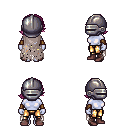
a pixel art fantasy rpg character, female body template, dark elf, purple skin, gray tattered cape, gold greaves, pink swoop hairstyle, metal helm, cloth bracers, maroon shoes, four views (front, back, left, right), 2x2 character sprite sheet, small pixel art, hard edges, no anti-aliasing